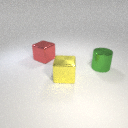
large green metal cylinder in front of large red metal cube